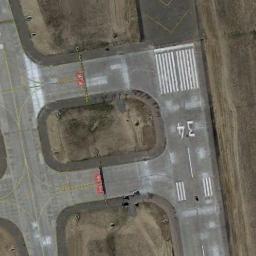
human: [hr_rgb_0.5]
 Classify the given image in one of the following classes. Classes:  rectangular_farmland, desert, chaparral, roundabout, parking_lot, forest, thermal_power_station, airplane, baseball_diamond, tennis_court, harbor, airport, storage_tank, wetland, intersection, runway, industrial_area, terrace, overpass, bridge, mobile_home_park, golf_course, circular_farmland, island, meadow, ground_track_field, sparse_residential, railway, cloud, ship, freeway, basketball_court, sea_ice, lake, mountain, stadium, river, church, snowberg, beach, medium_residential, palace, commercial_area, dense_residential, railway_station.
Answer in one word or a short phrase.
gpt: runway